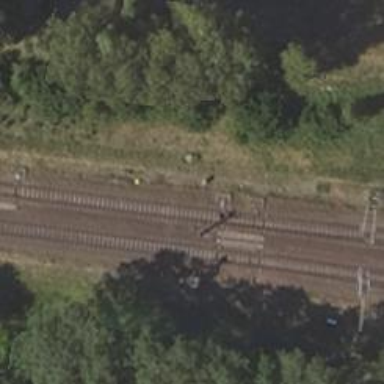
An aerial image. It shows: Railway signal.